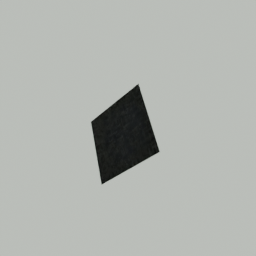
Label: decoration